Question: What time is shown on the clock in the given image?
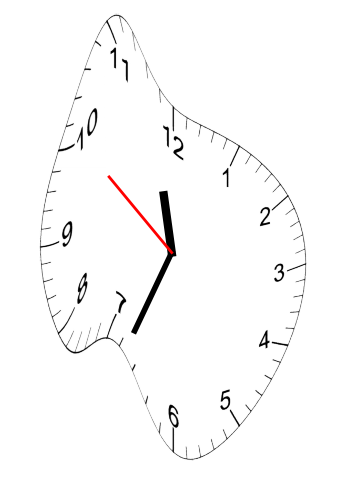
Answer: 11:33:51